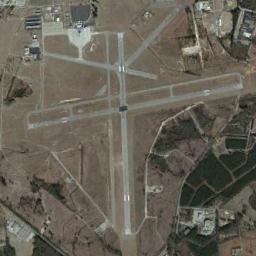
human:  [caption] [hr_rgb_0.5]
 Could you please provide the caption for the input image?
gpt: Two crossed runways in this airport surrounded by farmland .

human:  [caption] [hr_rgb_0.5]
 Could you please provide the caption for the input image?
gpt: There is an airport built in bare land next to the field .

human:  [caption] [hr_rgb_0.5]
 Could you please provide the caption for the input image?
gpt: The airport is bordered by a large lawn .

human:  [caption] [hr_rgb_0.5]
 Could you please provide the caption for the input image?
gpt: An airport with some intersecting runways in the vacant lot and the forest beside .

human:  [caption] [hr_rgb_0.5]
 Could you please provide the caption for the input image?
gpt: Two roads intersect at the airport .